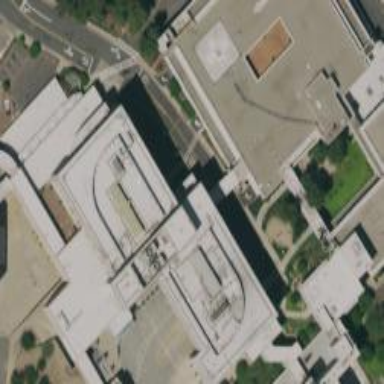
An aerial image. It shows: Hospital building.